Question: I have an update to make through PMA. It seems simple but might not be. I have attached an image of the DB table and relevant fields.

This is a DB table with some 90000 records. Some of the records in the "alias" column are exactly the result I need. For example, in the image, id's 743971, 743961 and 743951 are perfect. I am looking to update the 'alias' column with the matching number from the ID column, joined by a hyphen, and in lowercase. For example - in the image..the second record needs an alias update from just "ponder" to become "ponder-743981".
Is there a way to do an UPDATE with CONCAT, that can ignore the correct records, update the incorrect ones. (Ignore the first ID in that image, no alias records are blank.) Thanks for any help you can give!
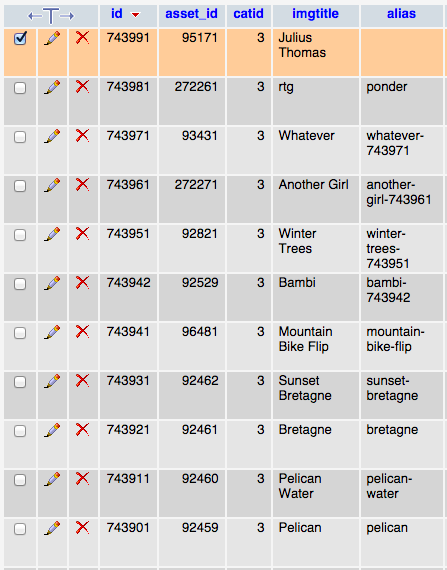
Answer: This query will only update incorrect alias columns
'''
update mytable set alias = concat(lower(replace(imgtitle,' ','-')),'-',id)
where alias <> concat(lower(replace(imgtitle,' ','-')),'-',id)
'''
but do you need to save the alias column at all?
'''
select * , concat(lower(replace(imgtitle,' ','-')),'-',id) alias
from mytable
'''